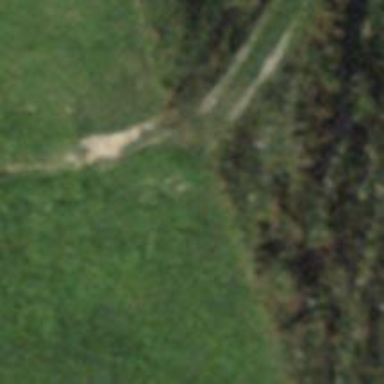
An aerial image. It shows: Path covered in grass.